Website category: sports
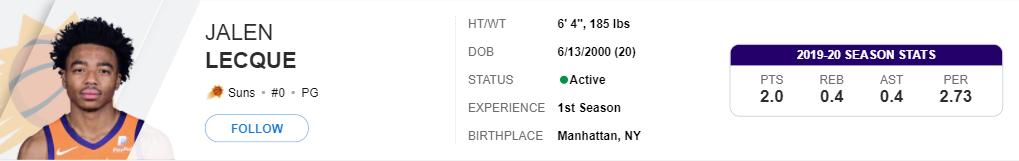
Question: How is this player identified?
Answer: Jalen Lecque

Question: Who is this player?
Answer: Jalen Lecque

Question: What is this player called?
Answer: Jalen Lecque

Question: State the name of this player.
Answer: Jalen Lecque

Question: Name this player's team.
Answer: Suns

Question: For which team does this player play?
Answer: Suns

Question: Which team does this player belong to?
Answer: Suns

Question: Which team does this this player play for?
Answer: Suns

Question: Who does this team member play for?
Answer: Suns

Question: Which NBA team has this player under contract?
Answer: Suns

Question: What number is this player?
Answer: #0

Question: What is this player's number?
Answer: #0

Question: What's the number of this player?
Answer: #0

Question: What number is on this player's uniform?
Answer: #0

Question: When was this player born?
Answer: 6/13/2000

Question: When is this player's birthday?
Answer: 6/13/2000

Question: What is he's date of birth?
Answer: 6/13/2000

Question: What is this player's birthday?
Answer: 6/13/2000

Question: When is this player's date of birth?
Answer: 6/13/2000

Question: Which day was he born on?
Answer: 6/13/2000

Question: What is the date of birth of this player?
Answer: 6/13/2000

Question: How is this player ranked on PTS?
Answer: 2.0

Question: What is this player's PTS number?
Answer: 2.0

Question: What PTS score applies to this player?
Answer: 2.0

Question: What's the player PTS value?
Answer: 2.0

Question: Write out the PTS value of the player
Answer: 2.0

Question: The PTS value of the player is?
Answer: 2.0

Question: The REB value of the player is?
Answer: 0.4

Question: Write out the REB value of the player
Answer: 0.4

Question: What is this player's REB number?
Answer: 0.4

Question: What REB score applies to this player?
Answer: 0.4

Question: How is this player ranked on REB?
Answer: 0.4

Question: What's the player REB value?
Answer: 0.4

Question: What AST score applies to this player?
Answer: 0.4

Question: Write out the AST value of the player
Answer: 0.4

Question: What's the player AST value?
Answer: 0.4

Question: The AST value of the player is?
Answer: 0.4

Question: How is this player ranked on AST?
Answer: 0.4

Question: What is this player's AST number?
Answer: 0.4

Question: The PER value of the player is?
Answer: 2.73

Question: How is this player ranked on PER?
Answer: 2.73

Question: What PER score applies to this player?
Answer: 2.73

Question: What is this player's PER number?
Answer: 2.73

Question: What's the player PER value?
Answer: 2.73

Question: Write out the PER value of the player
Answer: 2.73

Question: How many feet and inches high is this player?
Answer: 6' 4"

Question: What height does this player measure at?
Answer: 6' 4"

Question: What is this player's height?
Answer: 6' 4"

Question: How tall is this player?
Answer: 6' 4"

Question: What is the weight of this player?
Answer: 185 lbs

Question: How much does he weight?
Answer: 185 lbs

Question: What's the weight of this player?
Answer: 185 lbs

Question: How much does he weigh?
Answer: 185 lbs

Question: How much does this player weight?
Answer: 185 lbs